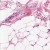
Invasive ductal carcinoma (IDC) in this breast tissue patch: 0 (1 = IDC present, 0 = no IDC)